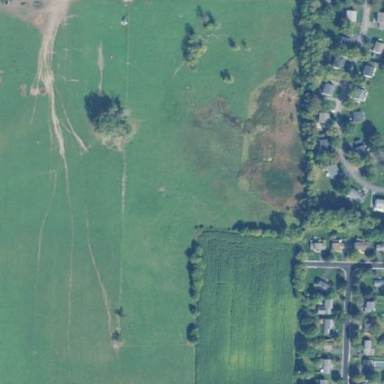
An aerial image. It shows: Farmyard area.